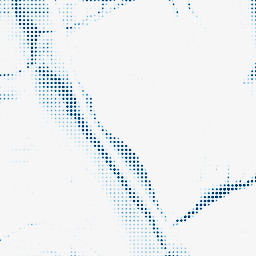
Category: morphological
Decomposition family: morphological_rect
Decomposition parameters: operation: closing
width: 50
height: 10
Upsampling method: sinc_blackman
Upsampling parameters: scale: 8
kernel_size: 4
Upsampling scale: 8